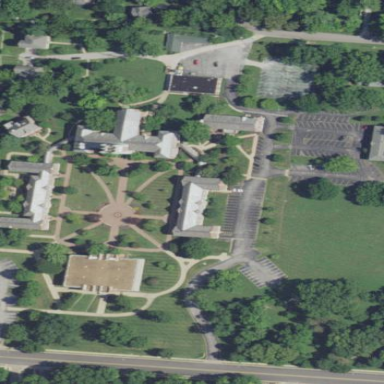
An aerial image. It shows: College or university.